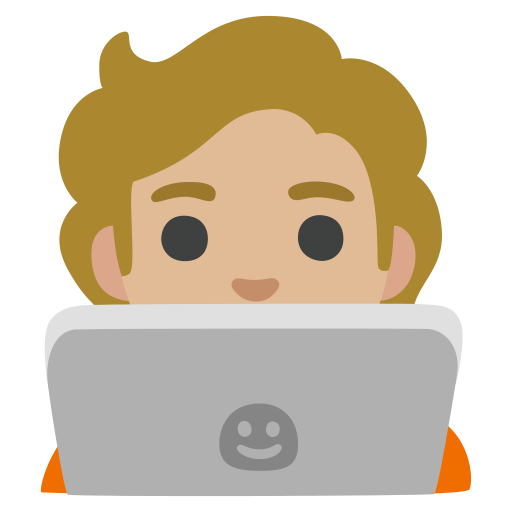
Emoji: 🧑🏼‍💻